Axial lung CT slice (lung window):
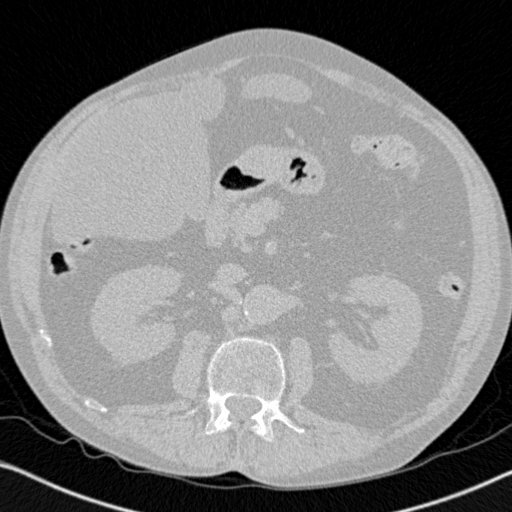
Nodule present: no